Question: I'm using to build an app and I'm trying to create a header bar with buttons in it, similar to the contacts app, as pictured below:

This header has the title in the middle and buttons either site.
I've been looking everywhere for a way to do this in Titanium but I can't find anything yet. It seems that this is not in the documentation, do I need to create something completely custom?
I have tried to add a button inside a navigation view, but it doesn't work - it comes up with an error saying that you the child element of a navigation view has to be a window.
If possible, I'd like to create this using Alloy.
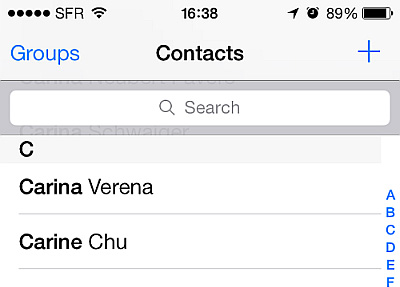
Answer: That's pretty easy view to create. The only trick is to wrap Window with NavigationWindow as it was suggested in error you mentioned. NavBar buttons are created and attached in controller. As far as I remember, you can't create them in xml file. However by using $.UI.create() method you make sure that all classes and styles will apply to them, too.
index.html:
'''
<Alloy>
<NavigationWindow>
<Window title="Contacts" id="contacts">
<SearchBar hintText="Search" />
<TableView />
</Window>
</NavigationWindow>
</Alloy>
'''
index.js:
'''
$.contacts.leftNavButton = $.UI.create('Button', { title: 'Groups' });
$.contacts.rightNavButton = $.UI.create('Button', { systemButton: Ti.UI.iPhone.SystemButton.ADD });
$.index.open();
'''
index.tss:
'''
"Window": {
backgroundColor: "white",
layout: "vertical",
},
'''